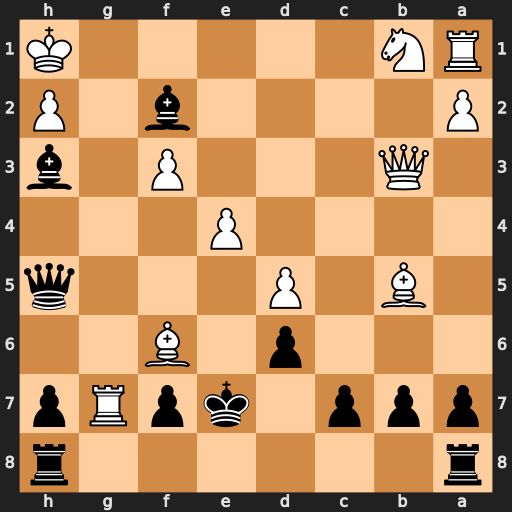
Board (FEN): r6r/ppp1kpRp/3p1B2/1B1P3q/4P3/1Q3P1b/P4b1P/RN5K
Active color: b
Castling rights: -
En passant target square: -
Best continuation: Kxf6 Qb2+ Qe5 Qxf2 Kxg7